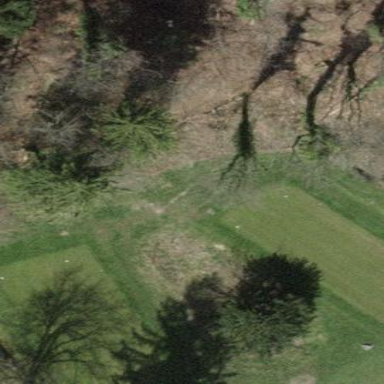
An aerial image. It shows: Golf tee.